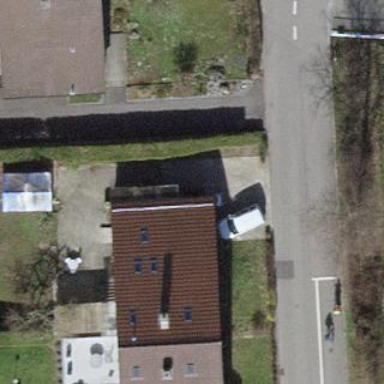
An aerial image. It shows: Semidetached house with tile roof.